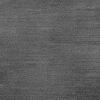
Atmospheric dust classification: dusty